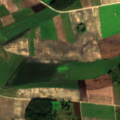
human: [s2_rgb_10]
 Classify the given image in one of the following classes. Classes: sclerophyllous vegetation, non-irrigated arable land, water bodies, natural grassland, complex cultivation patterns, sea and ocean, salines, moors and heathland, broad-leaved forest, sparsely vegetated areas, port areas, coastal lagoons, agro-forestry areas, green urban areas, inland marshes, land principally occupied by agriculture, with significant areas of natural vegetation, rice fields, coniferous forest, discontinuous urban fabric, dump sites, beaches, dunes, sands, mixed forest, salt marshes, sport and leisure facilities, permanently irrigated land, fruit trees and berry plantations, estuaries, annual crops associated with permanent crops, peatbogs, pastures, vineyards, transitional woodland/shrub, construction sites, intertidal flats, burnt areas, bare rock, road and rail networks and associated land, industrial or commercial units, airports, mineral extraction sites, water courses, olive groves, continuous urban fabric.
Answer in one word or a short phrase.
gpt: non-irrigated arable land, pastures, complex cultivation patterns, land principally occupied by agriculture, with significant areas of natural vegetation